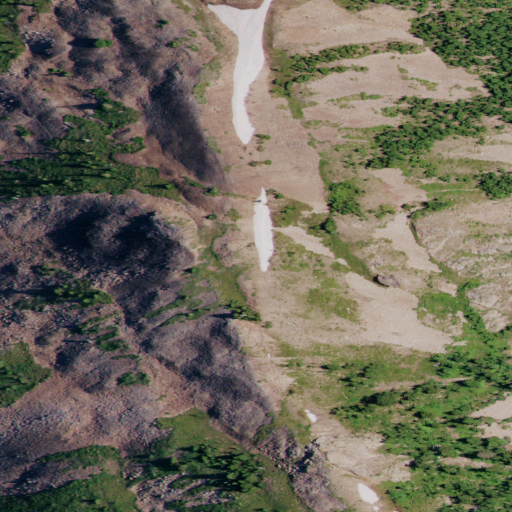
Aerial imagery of mountain in Idaho named Pearson Peak containing shrub, grassland, and evergreen forest